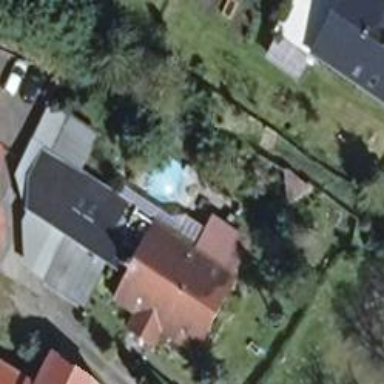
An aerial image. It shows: House with flat red roof. The building has distinct parts.